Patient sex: M
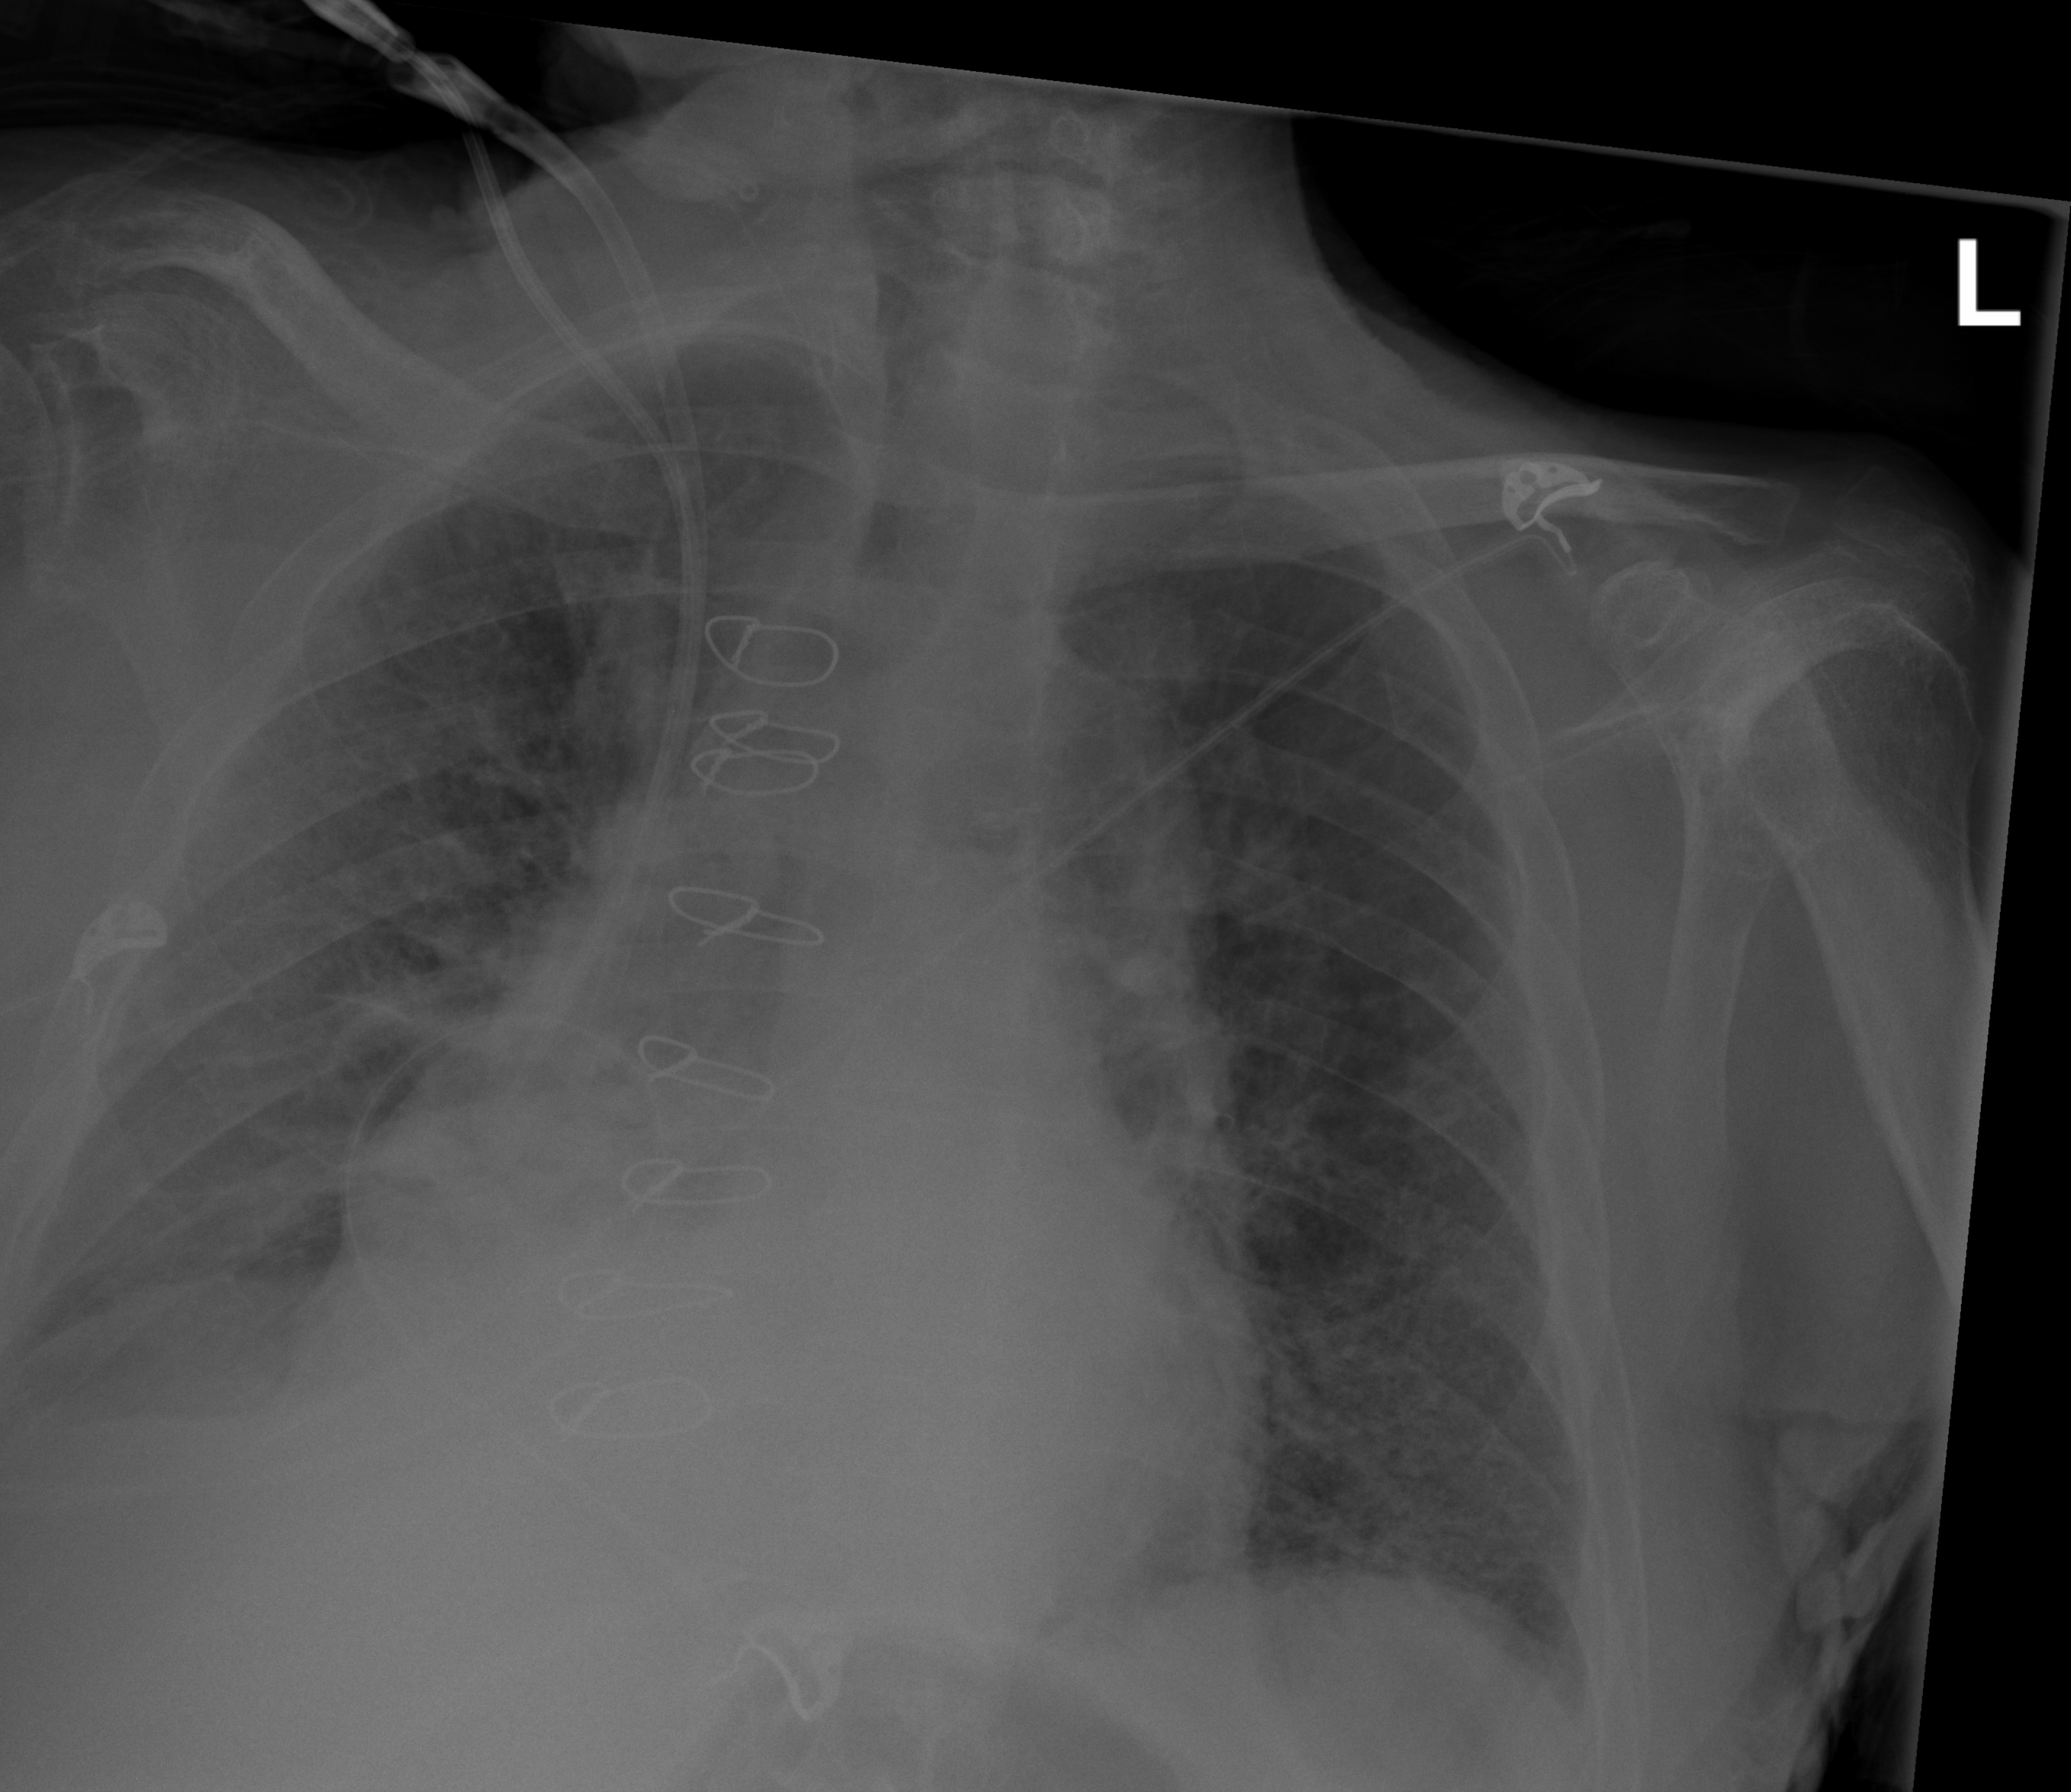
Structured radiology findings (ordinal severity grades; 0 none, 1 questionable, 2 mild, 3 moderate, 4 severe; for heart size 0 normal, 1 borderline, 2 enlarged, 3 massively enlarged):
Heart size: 1
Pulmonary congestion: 2
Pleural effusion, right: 2
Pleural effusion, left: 2
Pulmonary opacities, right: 2
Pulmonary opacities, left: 0
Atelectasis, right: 2
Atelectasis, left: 2